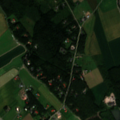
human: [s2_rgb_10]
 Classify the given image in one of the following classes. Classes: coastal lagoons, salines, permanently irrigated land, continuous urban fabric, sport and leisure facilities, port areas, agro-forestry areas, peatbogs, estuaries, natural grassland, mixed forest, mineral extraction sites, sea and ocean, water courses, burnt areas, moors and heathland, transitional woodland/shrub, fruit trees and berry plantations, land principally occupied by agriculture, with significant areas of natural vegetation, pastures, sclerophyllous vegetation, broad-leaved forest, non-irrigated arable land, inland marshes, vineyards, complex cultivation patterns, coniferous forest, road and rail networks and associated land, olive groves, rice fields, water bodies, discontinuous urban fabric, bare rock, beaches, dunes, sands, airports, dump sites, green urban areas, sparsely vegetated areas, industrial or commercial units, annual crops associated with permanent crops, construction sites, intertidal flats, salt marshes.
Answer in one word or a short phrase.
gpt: discontinuous urban fabric, non-irrigated arable land, land principally occupied by agriculture, with significant areas of natural vegetation, coniferous forest, mixed forest